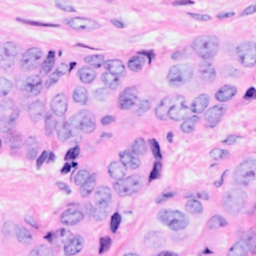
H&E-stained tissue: Breast